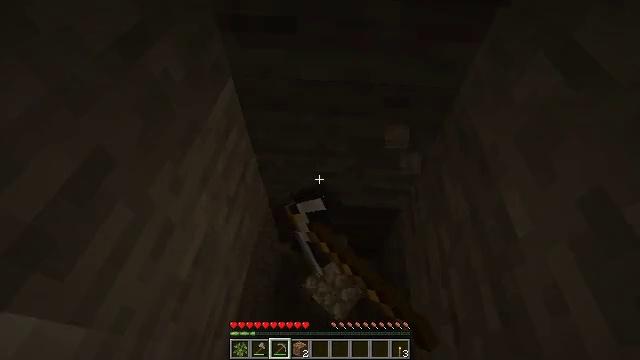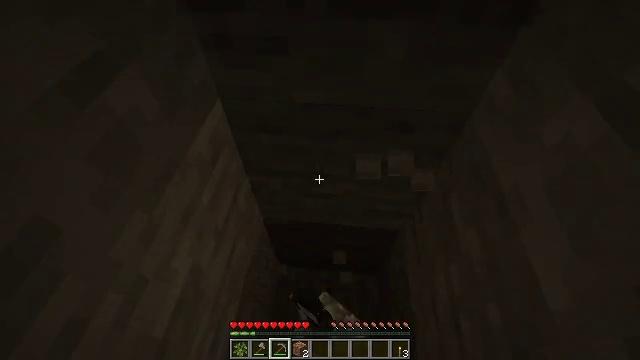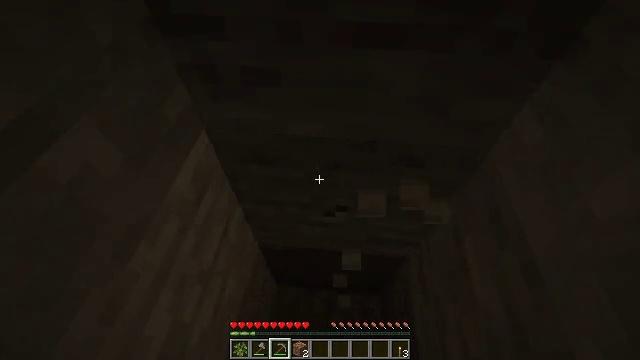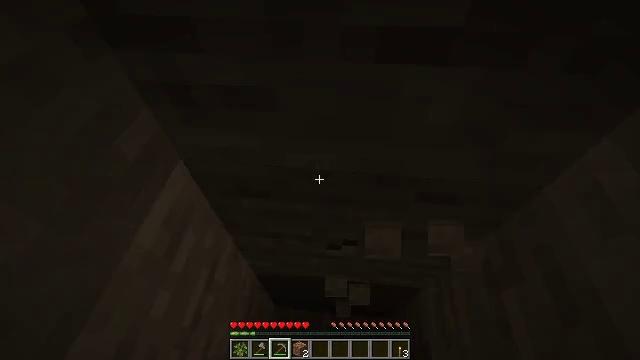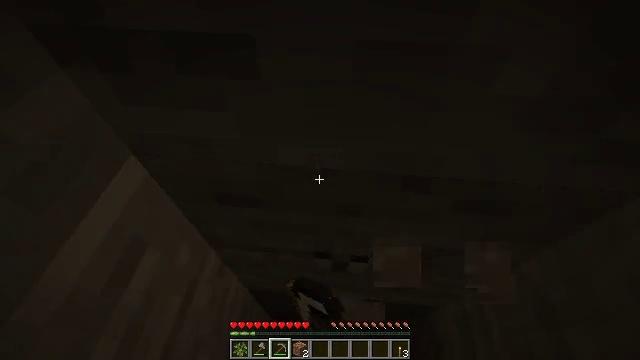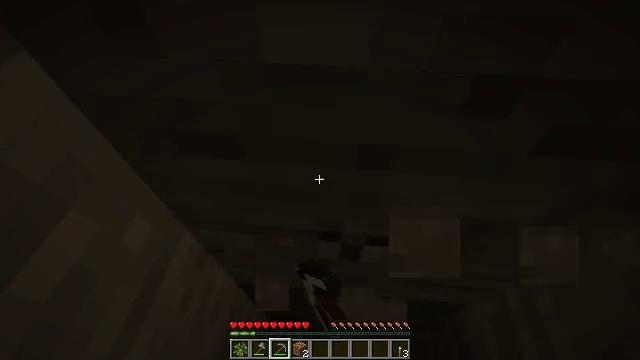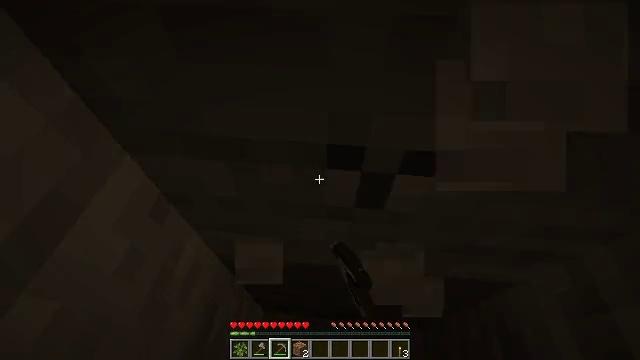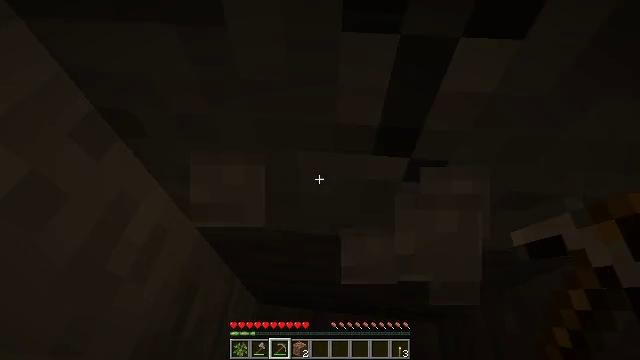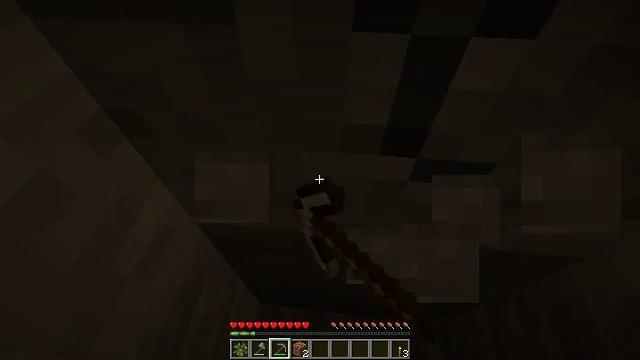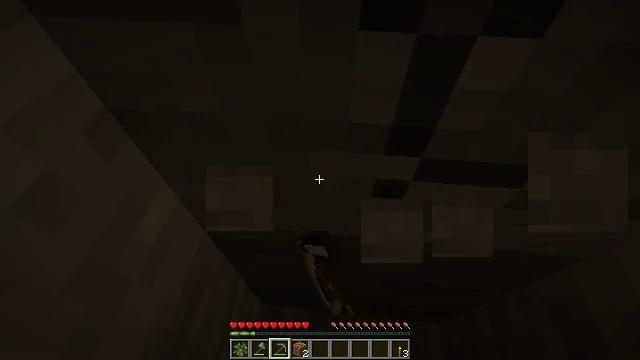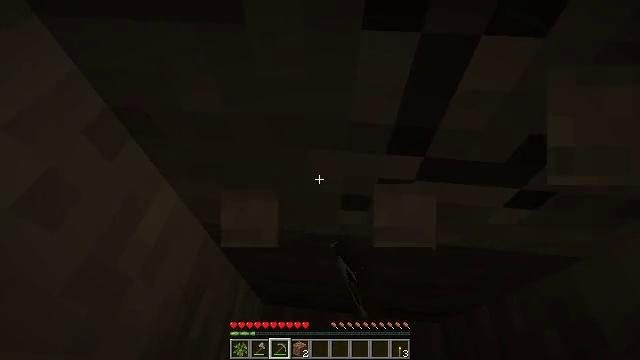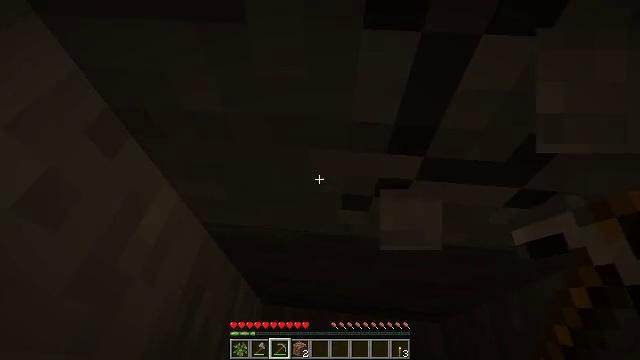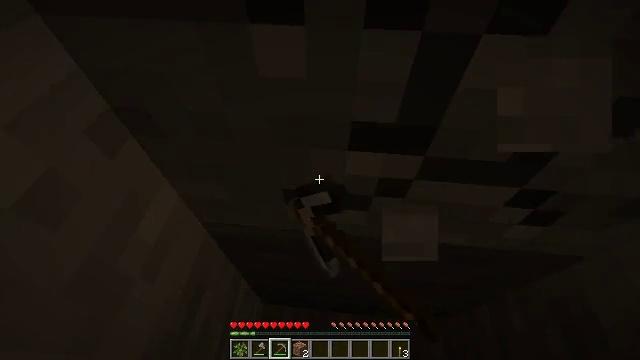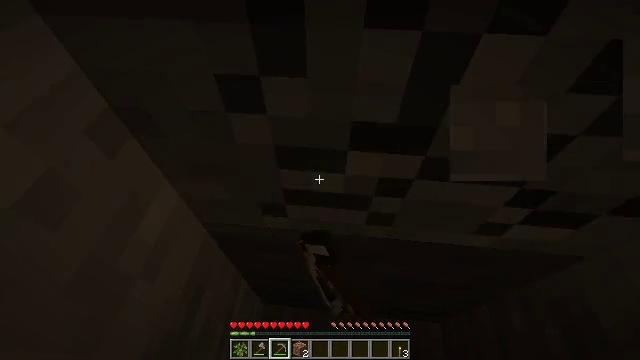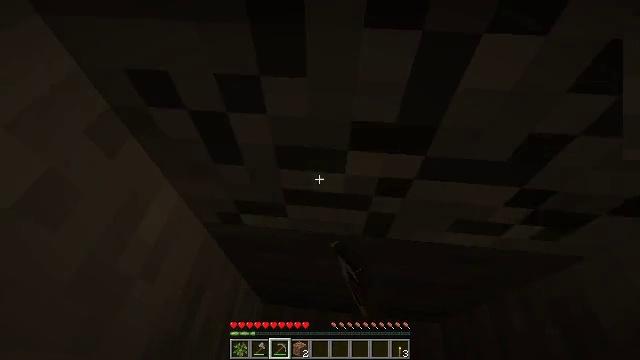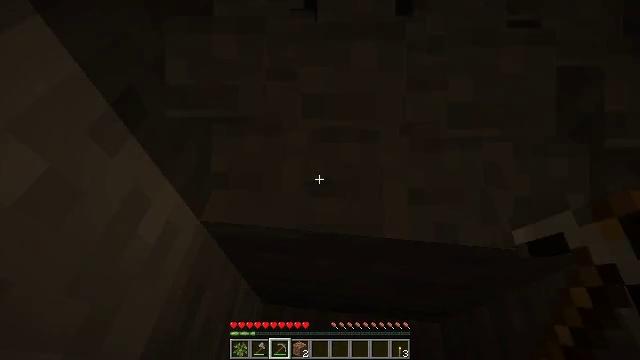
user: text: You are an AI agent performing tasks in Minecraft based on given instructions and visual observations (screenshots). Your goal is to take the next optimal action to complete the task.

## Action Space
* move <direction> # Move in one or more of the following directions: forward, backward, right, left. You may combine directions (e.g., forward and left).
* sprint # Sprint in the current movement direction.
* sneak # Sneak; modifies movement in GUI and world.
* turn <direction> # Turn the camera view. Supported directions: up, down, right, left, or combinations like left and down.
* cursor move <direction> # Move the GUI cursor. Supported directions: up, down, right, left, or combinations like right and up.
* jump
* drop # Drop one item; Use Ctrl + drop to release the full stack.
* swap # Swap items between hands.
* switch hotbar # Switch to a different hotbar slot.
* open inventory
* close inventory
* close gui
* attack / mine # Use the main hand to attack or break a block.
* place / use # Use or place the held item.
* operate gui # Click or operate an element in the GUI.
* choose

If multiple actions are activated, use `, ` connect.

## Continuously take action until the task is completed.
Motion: motion action
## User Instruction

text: Mine stone underground.
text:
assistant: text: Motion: move forward, attack / mine
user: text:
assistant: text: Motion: move forward, attack / mine
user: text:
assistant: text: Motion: move forward, attack / mine
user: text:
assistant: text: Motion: move forward, attack / mine
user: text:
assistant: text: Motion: attack / mine
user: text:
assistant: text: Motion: attack / mine
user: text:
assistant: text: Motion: attack / mine
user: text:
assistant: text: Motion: attack / mine
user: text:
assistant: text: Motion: attack / mine
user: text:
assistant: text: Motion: attack / mine
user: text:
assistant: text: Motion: attack / mine
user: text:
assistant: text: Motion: attack / mine
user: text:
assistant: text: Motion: attack / mine
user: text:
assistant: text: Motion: attack / mine
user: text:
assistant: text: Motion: attack / mine
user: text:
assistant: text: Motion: attack / mine
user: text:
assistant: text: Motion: attack / mine
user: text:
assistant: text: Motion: attack / mine
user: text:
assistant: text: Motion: attack / mine
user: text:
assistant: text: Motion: attack / mine
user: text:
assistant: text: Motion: attack / mine
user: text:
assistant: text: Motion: attack / mine
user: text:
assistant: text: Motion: attack / mine
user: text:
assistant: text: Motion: turn right and down, attack / mine
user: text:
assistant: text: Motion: turn right and down, attack / mine
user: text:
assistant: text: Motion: turn right, attack / mine
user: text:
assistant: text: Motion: attack / mine
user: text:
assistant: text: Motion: attack / mine
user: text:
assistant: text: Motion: attack / mine
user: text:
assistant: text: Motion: attack / mine